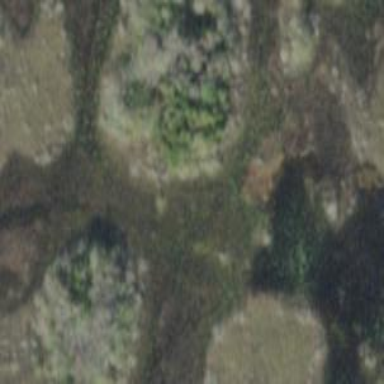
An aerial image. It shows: Swamp in wetland area.